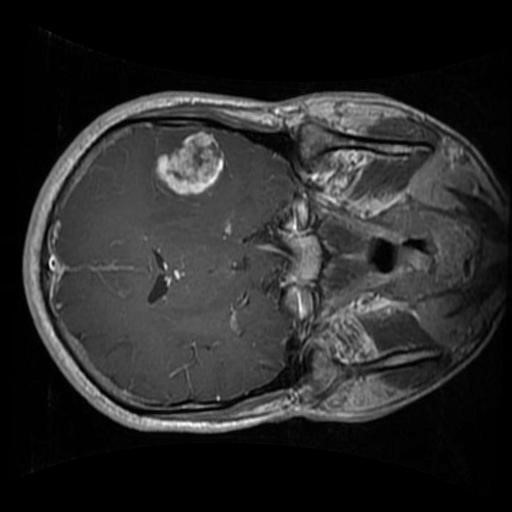
Label: brain_glioma